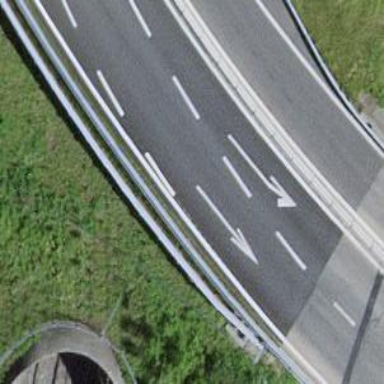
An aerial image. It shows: Asphalt trunk link road.